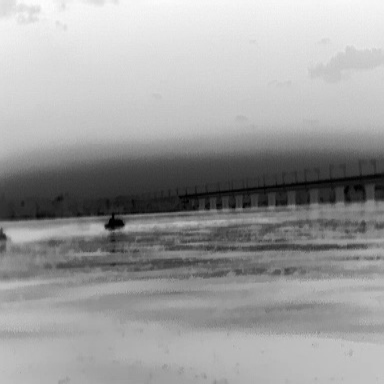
There is a warship in the infrared image.